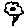
Label: flower